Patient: sex F, age 61
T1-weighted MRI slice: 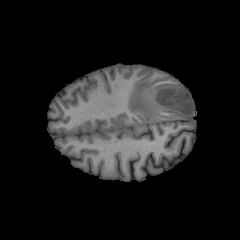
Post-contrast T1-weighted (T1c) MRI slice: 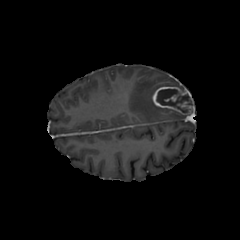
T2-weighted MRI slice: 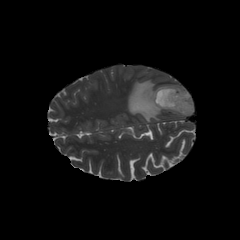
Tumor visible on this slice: yes
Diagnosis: Glioblastoma, IDH-wildtype
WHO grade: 4